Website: slack
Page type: billing-address
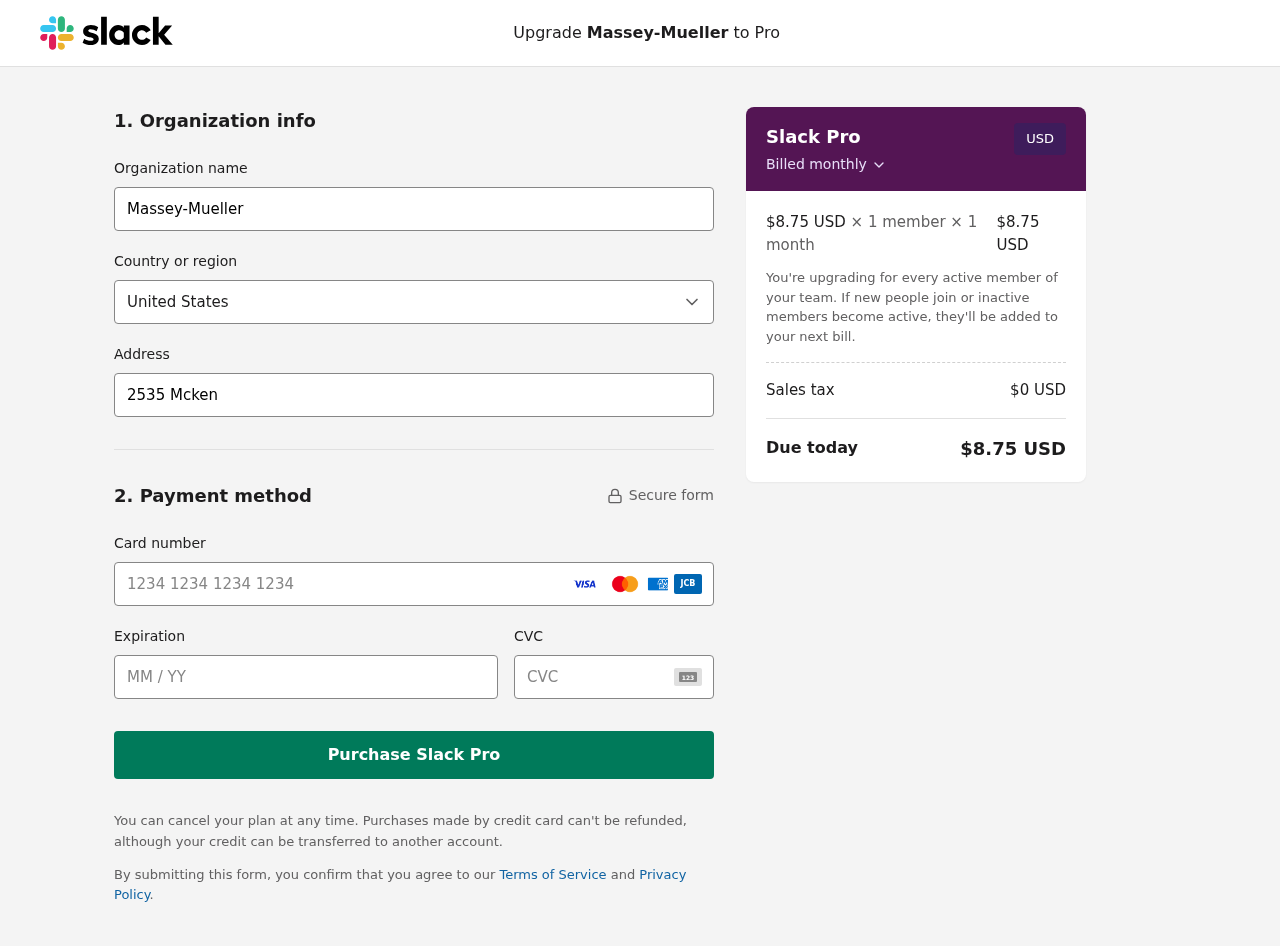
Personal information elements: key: PII_CARD_CVV
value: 757
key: PII_CARD_EXPIRY
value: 09/27
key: PII_CARD_NUMBER
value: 6011 6314 8234 8808
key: PII_COMPANY
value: Massey-Mueller
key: PII_COUNTRY
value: United States
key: PII_STREET
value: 2535 Mckenzie Ports
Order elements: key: ORDER_PRICE_PER_MEMBER
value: $8.75 USD
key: ORDER_MEMBER_COUNT
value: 1
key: ORDER_MONTH_COUNT
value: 1
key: ORDER_SUBTOTAL
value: $8.75 USD
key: ORDER_TAX
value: $0
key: ORDER_TOTAL
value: $8.75 USD